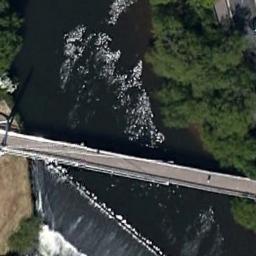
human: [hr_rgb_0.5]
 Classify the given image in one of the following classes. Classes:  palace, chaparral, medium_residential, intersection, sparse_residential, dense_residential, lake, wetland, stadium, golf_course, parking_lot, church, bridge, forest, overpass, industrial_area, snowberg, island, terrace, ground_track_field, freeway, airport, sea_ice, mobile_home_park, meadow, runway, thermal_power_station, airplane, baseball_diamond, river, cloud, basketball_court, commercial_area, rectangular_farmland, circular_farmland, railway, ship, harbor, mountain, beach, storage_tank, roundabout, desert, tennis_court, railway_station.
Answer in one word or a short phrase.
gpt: bridge